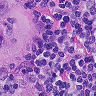
Metastatic tissue present: yes